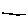
Label: line